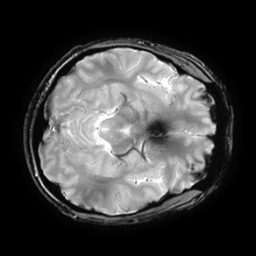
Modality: T2starw
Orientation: axial
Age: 31
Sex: male
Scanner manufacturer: ge
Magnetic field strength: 3 T
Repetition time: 0.65 s
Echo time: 0.02 s